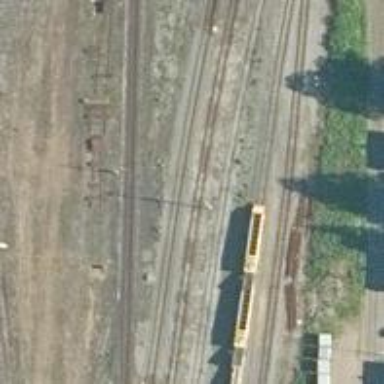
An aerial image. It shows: Continuous rail railway with electrified contact line.